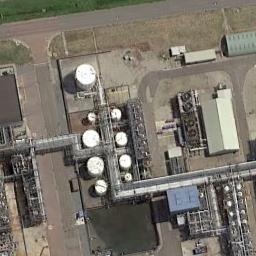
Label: storage_tank